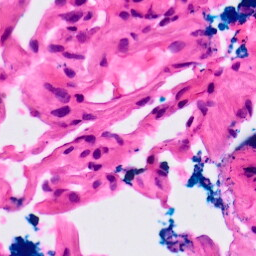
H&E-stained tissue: Lung